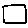
Label: square